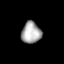
Tissue: lung
Cell type: Fibroblasts
Senescence score: 0.6337
Nuclear area (px): 416
Mean DAPI intensity: 167.284